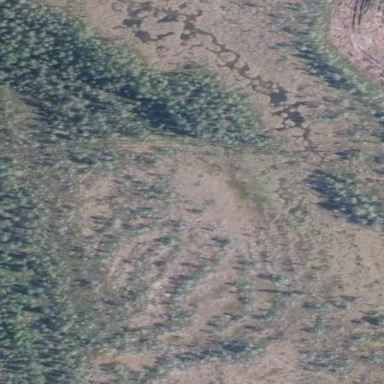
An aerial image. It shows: Marshy wetland area.